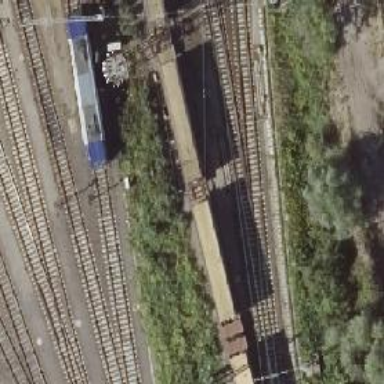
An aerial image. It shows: Rail siding with electrified contact lines.